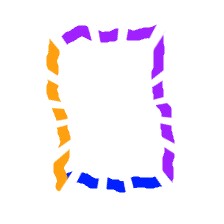
Shape: rectangle